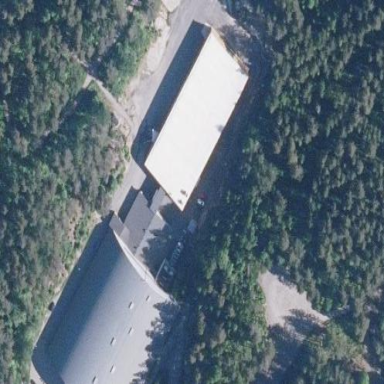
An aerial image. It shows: Building with ice rink inside.